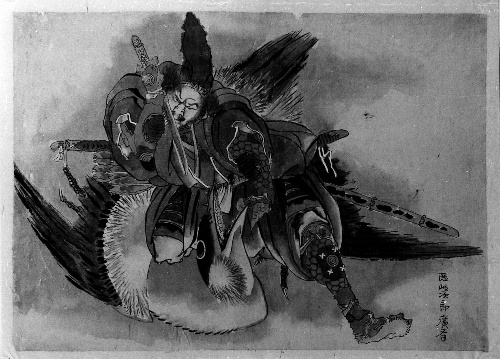
Artist: Katsushika Hokusai
Artist bio: Japanese, Tokyo (Edo) 1760–1849 Tokyo (Edo)
Date: 18th–19th century
Object type: Drawing
Classification: Paintings
Medium: Ink and color on paper
Culture: Japan
Period: Edo period (1615–1868)
Dimensions: 9 7/16 x 13 1/2 in. (24 x 34.3 cm)
Department: Asian Art
Credit line: Gift of Annette Young, in memory of her brother, Innis Young, 1956
Accession year: 1956
Repository: Metropolitan Museum of Art, New York, NY
Tags: Men|Swords